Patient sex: M
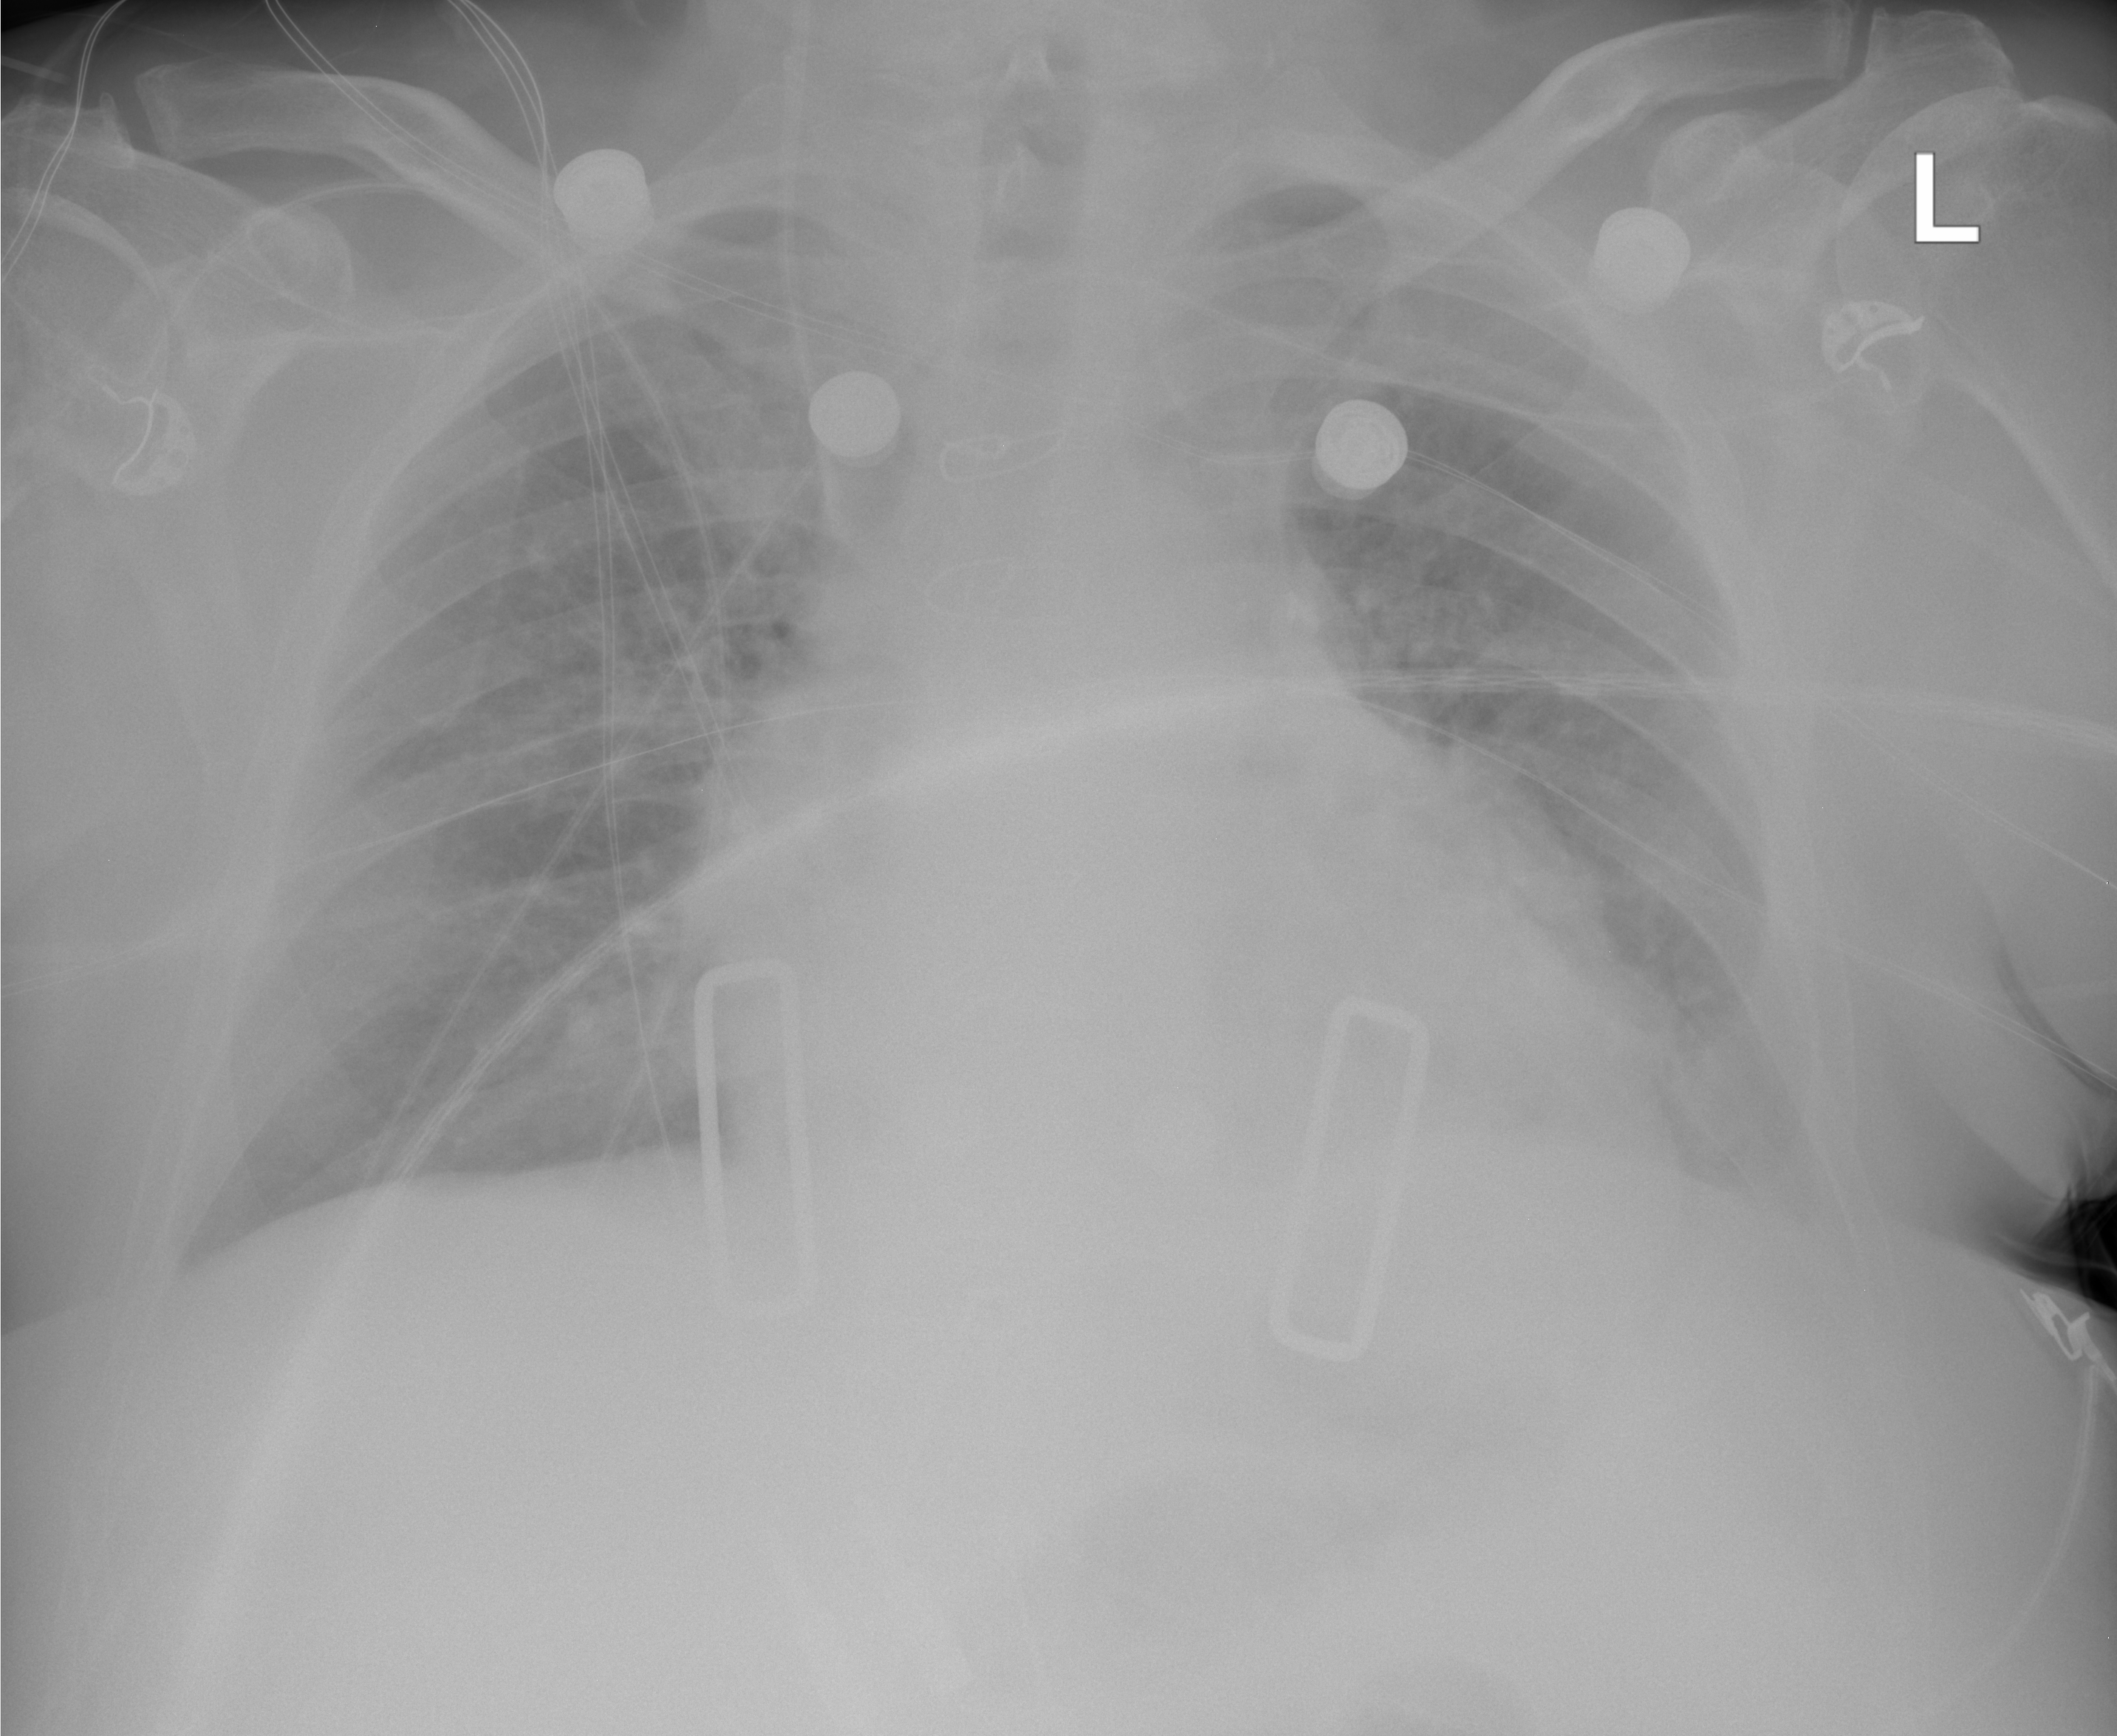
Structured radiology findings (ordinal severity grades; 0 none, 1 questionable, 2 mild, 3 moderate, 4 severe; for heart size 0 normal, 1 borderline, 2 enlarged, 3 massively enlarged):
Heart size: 2
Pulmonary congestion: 3
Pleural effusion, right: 0
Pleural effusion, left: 2
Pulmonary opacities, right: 2
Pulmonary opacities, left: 2
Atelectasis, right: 0
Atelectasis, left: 0